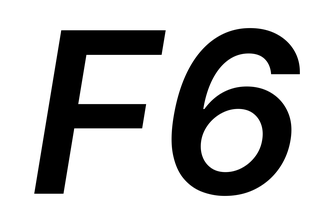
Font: Inter-Italic_SemiBold_Italic